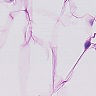
Metastatic tissue present: no